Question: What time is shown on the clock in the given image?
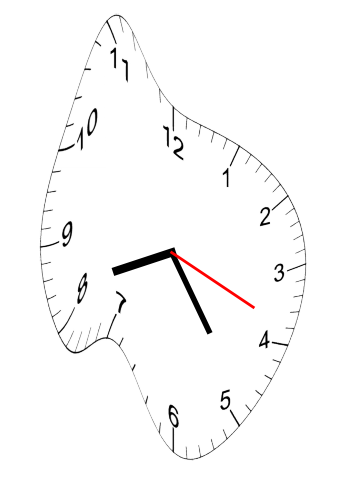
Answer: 08:24:19